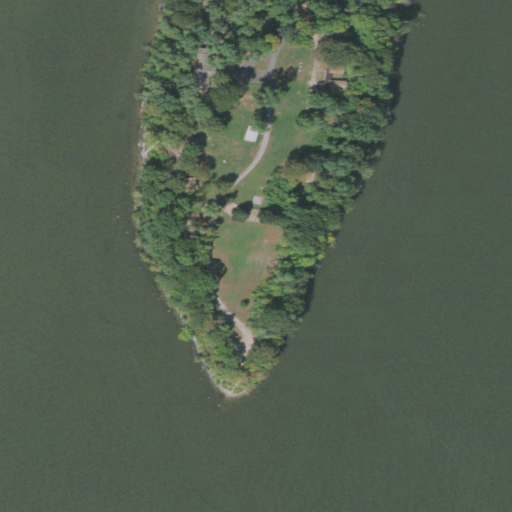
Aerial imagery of cape in New York named Tellers Point containing open water, deciduous forest, low intensity development, open development, herbaceous wetlands, medium intensity development, and grassland